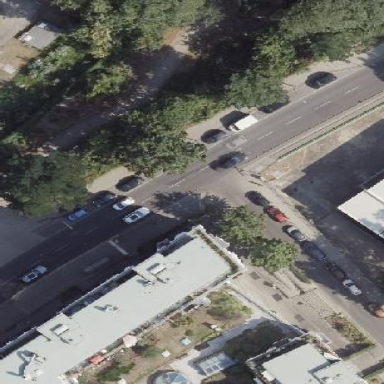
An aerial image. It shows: Street-side parking area with parallel orientation. The surface is made of paving stones.